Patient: sex M, age 44
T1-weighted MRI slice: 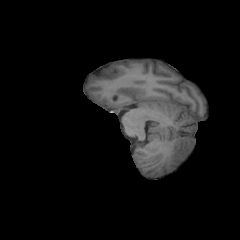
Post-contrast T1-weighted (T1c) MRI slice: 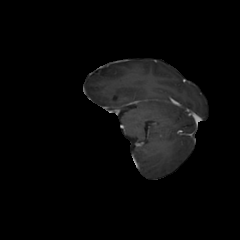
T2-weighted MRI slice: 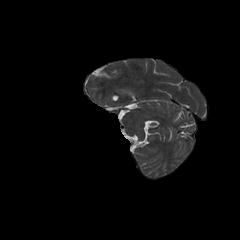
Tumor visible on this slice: no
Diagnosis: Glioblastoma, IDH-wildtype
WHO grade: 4